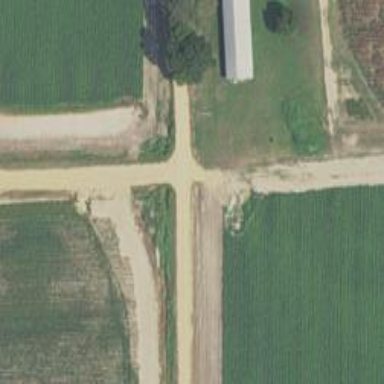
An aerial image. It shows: Track road.